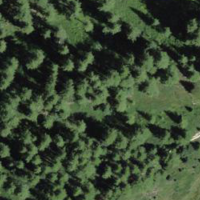
EUNIS habitat code: 43
Species observed at this site:
Mitopus morio
Periparus ater